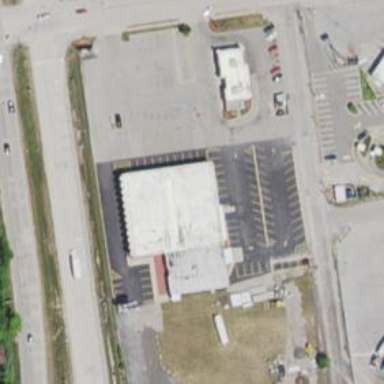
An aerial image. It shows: Building housing bowling alley.